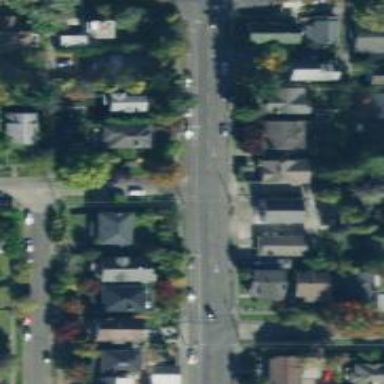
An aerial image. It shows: Road with stop sign.